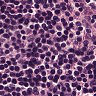
Metastatic tissue present: no